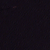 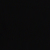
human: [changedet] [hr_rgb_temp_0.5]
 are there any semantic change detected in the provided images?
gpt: Everything remains the same.